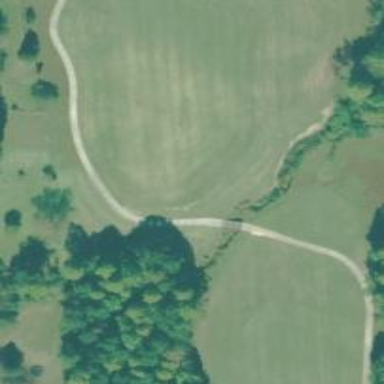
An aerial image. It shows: Path bridge on golf course.